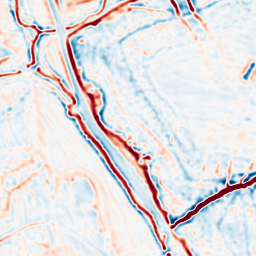
Category: multiscale
Decomposition family: log
Decomposition parameters: sigma: 2
Upsampling method: quadratic
Upsampling parameters: scale: 4
Upsampling scale: 4